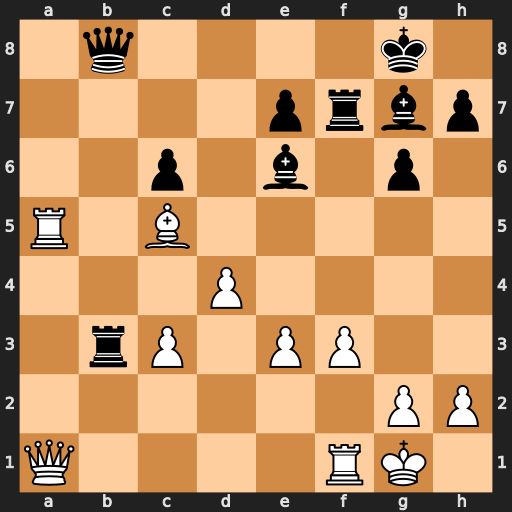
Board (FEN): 1q4k1/4prbp/2p1b1p1/R1B5/3P4/1rP1PP2/6PP/Q4RK1
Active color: w
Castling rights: -
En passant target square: -
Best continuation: Ra8 Rf8 Rxb8